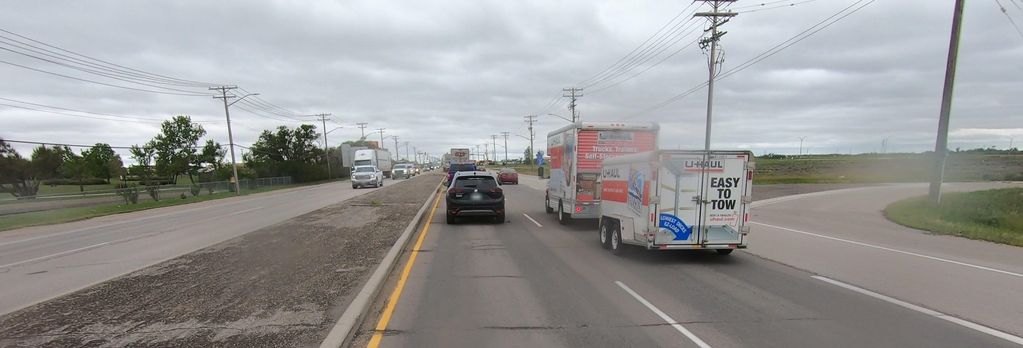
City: winnipeg